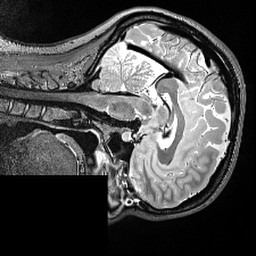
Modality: T2w
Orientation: sagittal
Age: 27
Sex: female